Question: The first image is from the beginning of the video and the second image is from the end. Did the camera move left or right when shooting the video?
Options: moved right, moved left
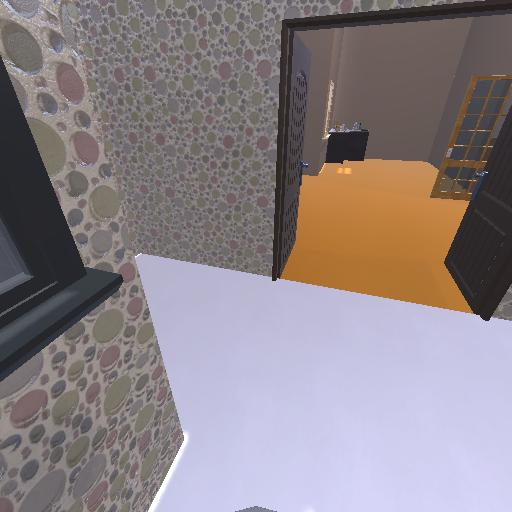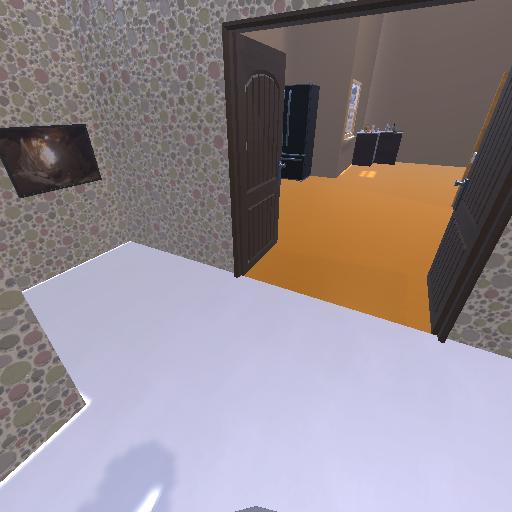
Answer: moved right